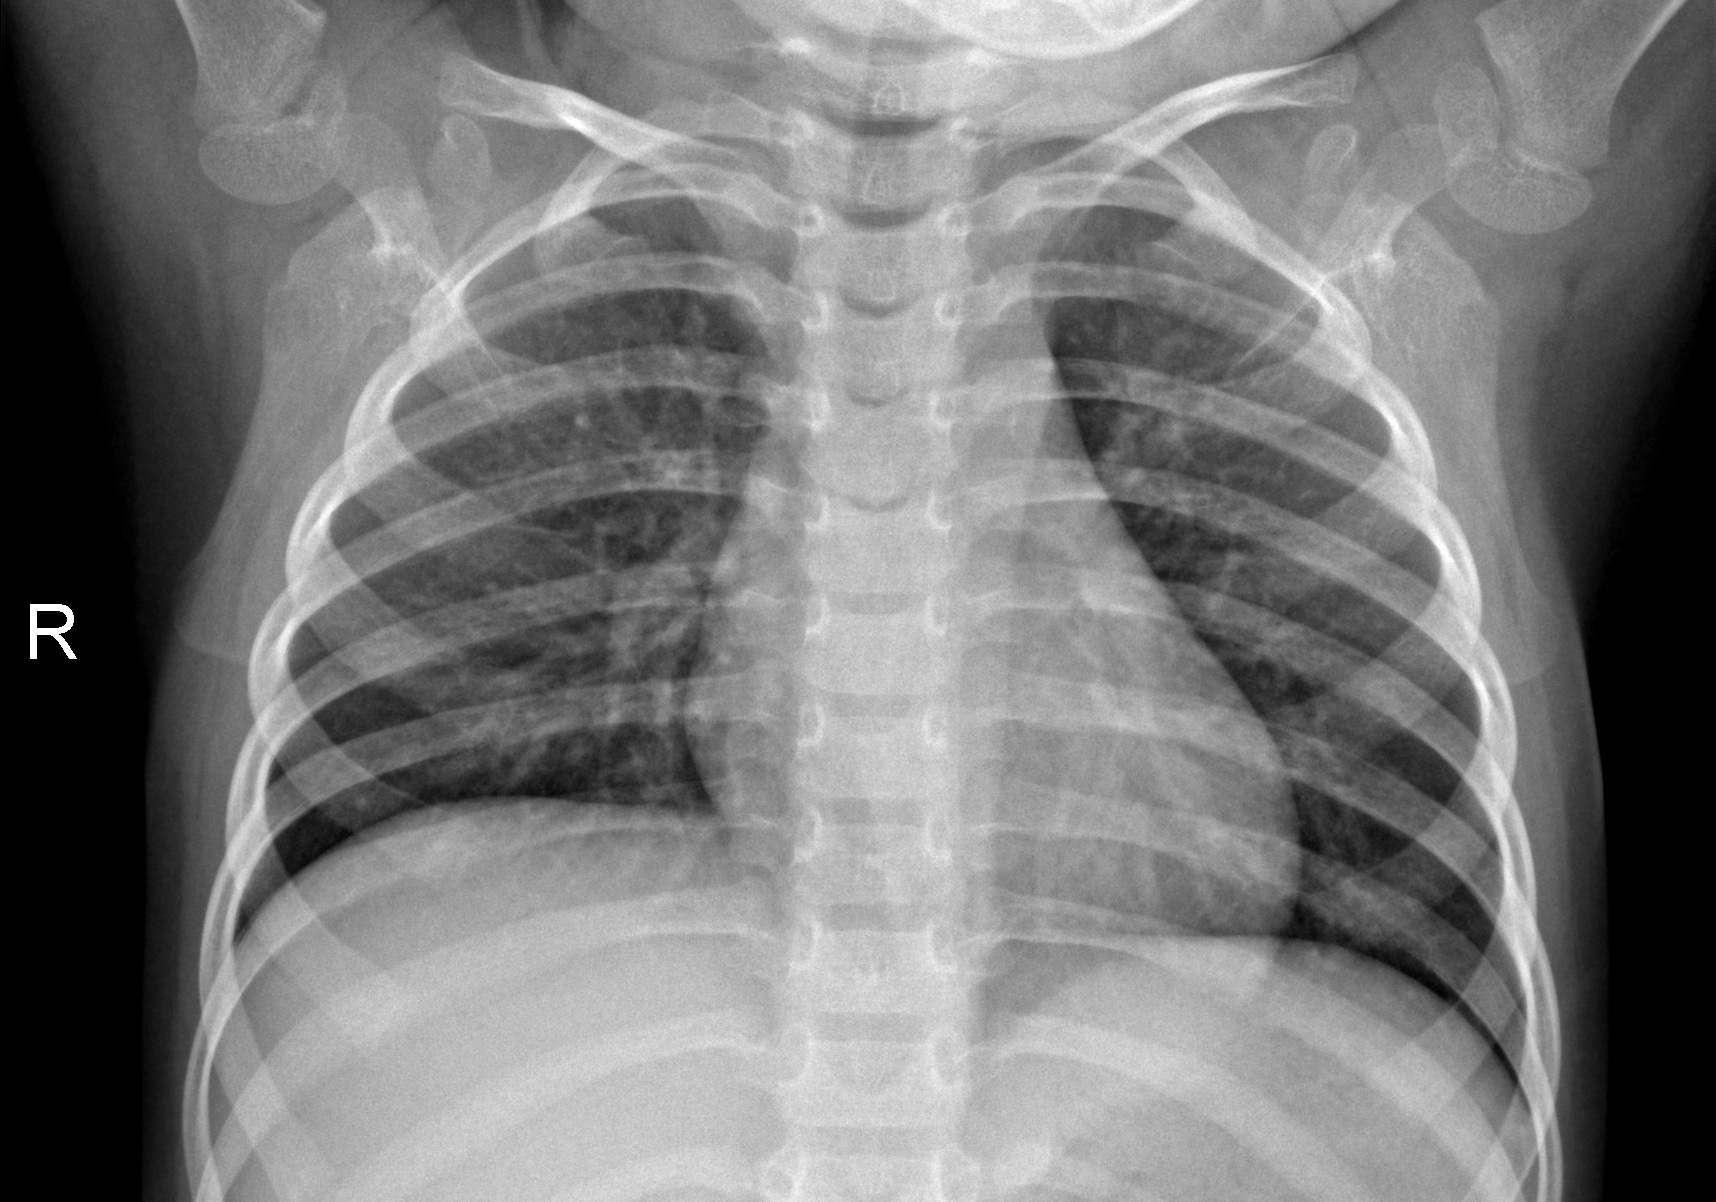
Diagnosis: NORMAL